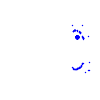
Particle: electron